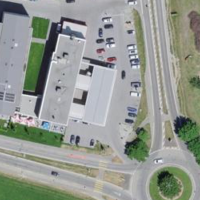
EUNIS habitat code: 54
Species observed at this site:
Tussilago farfara